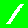
Digit: 1